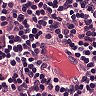
Metastatic tissue present: no